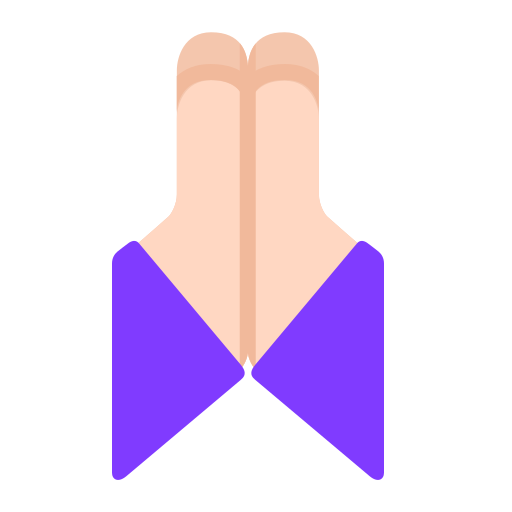
folded hands flat light